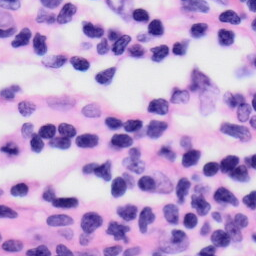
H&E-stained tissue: Skin